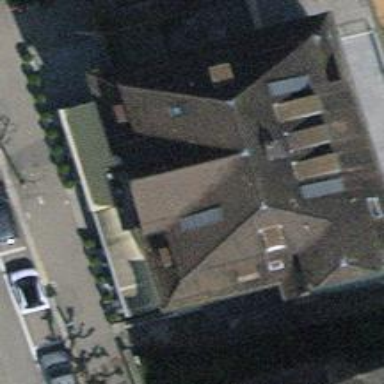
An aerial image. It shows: Café.